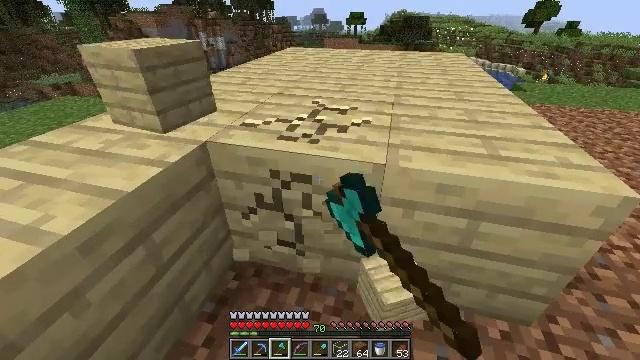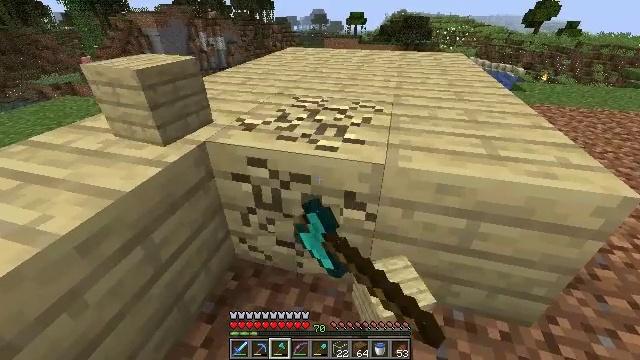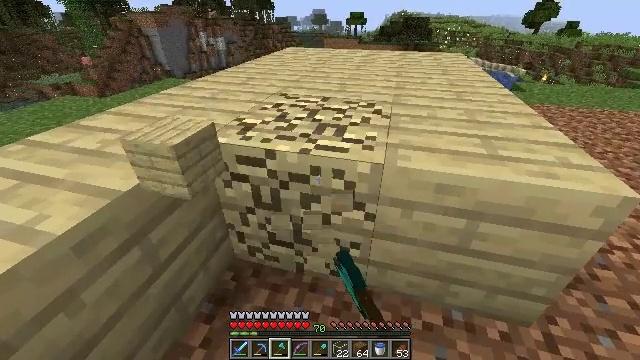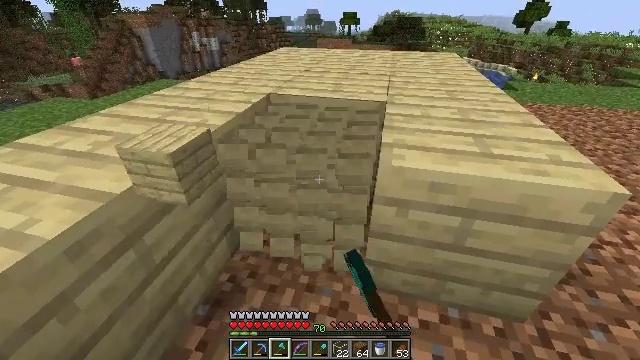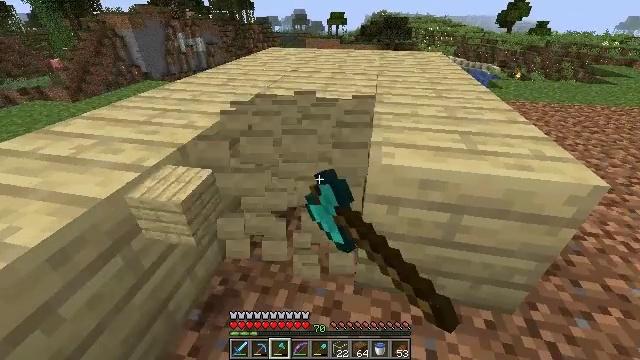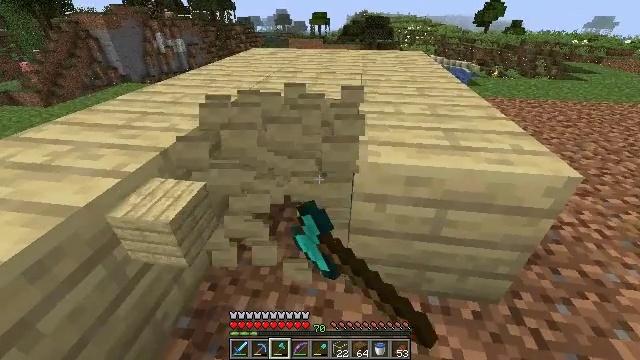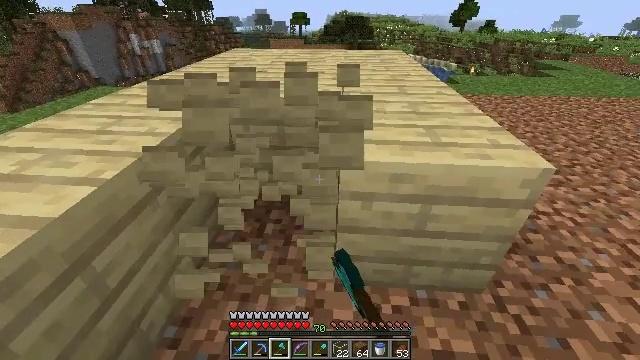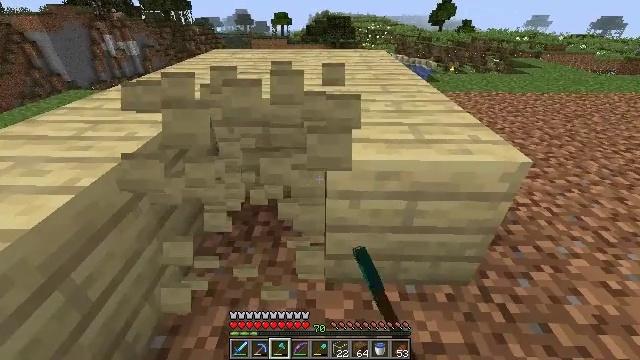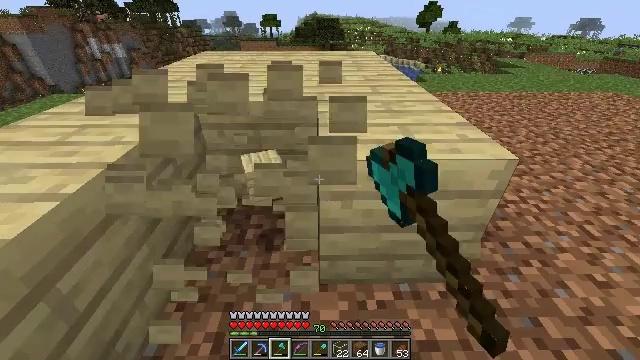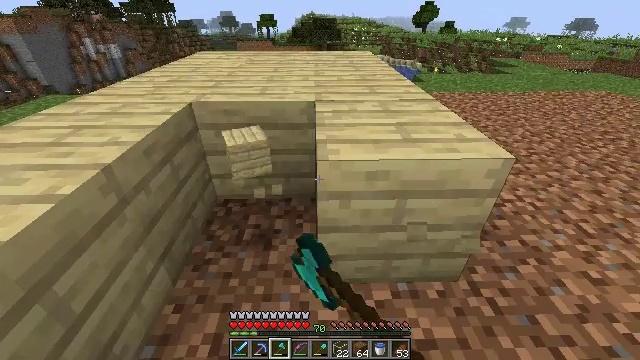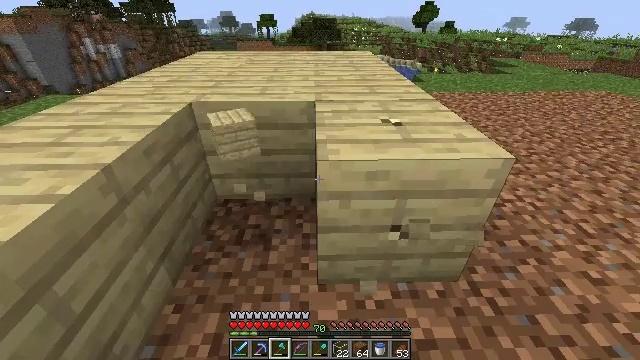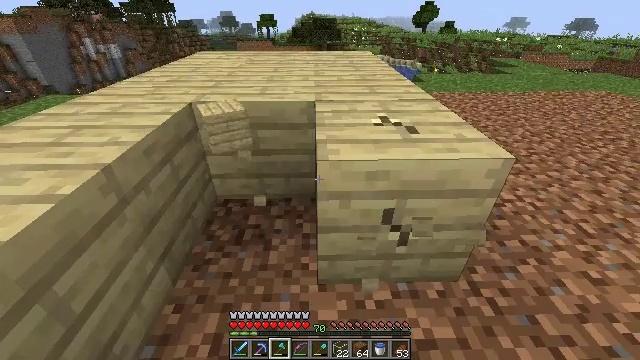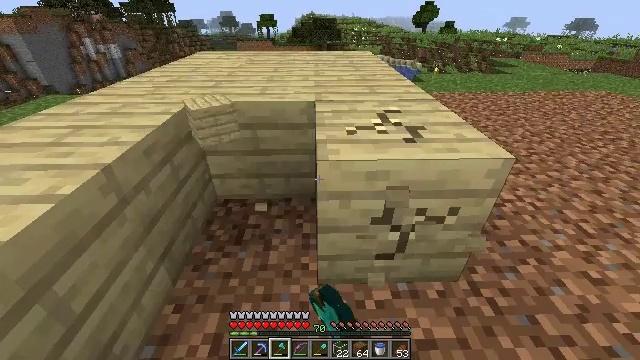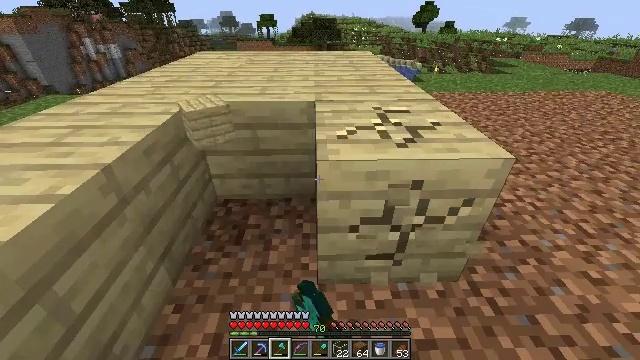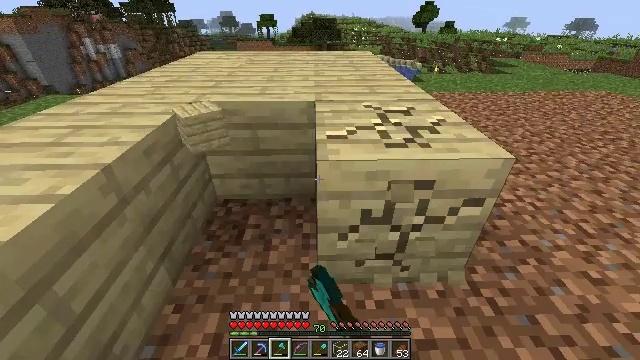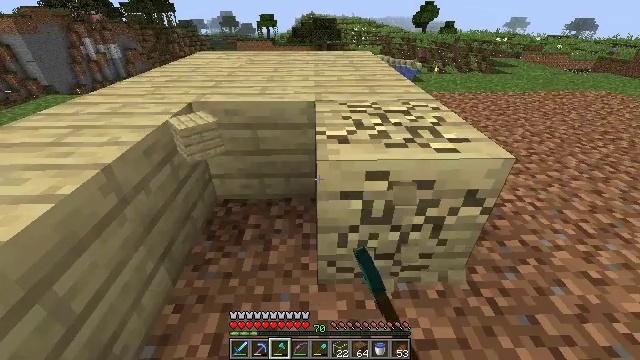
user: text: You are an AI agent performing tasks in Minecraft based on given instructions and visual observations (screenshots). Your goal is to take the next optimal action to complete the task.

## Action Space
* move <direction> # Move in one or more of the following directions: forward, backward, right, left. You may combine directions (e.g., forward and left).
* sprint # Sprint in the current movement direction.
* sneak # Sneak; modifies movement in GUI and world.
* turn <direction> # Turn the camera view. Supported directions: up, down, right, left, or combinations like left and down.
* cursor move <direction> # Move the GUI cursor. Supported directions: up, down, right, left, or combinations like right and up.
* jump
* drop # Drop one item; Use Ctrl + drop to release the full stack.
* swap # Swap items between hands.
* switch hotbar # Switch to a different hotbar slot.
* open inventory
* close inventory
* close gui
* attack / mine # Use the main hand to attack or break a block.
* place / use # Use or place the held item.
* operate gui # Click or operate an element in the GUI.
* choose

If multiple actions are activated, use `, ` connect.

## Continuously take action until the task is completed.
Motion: motion action
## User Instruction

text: Break the existing birch planks.
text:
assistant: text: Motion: attack / mine
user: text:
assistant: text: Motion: attack / mine
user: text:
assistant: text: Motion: turn right, attack / mine
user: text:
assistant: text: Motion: turn right, attack / mine
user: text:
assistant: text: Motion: turn right, attack / mine
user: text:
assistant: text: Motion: turn right, attack / mine
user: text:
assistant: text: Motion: turn right, attack / mine
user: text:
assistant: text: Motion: turn right, attack / mine
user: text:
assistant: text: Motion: attack / mine
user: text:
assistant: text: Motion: attack / mine
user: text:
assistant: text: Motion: attack / mine
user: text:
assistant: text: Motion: attack / mine
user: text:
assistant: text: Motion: attack / mine
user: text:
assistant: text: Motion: attack / mine
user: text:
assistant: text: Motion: attack / mine
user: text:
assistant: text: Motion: move forward, attack / mine
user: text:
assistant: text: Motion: move forward, attack / mine
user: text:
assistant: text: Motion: move forward, attack / mine
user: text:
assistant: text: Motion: move forward, attack / mine
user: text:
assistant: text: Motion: move forward, attack / mine
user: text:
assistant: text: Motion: attack / mine
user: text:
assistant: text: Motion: attack / mine
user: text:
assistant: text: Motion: attack / mine
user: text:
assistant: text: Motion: attack / mine
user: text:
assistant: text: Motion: attack / mine
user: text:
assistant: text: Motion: attack / mine
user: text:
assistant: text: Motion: attack / mine
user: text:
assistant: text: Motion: attack / mine
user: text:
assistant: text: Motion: turn left, attack / mine
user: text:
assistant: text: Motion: turn left, attack / mine